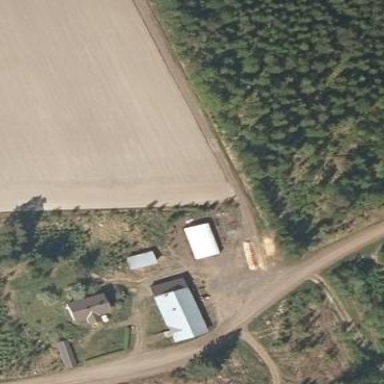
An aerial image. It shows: Farmyard area.